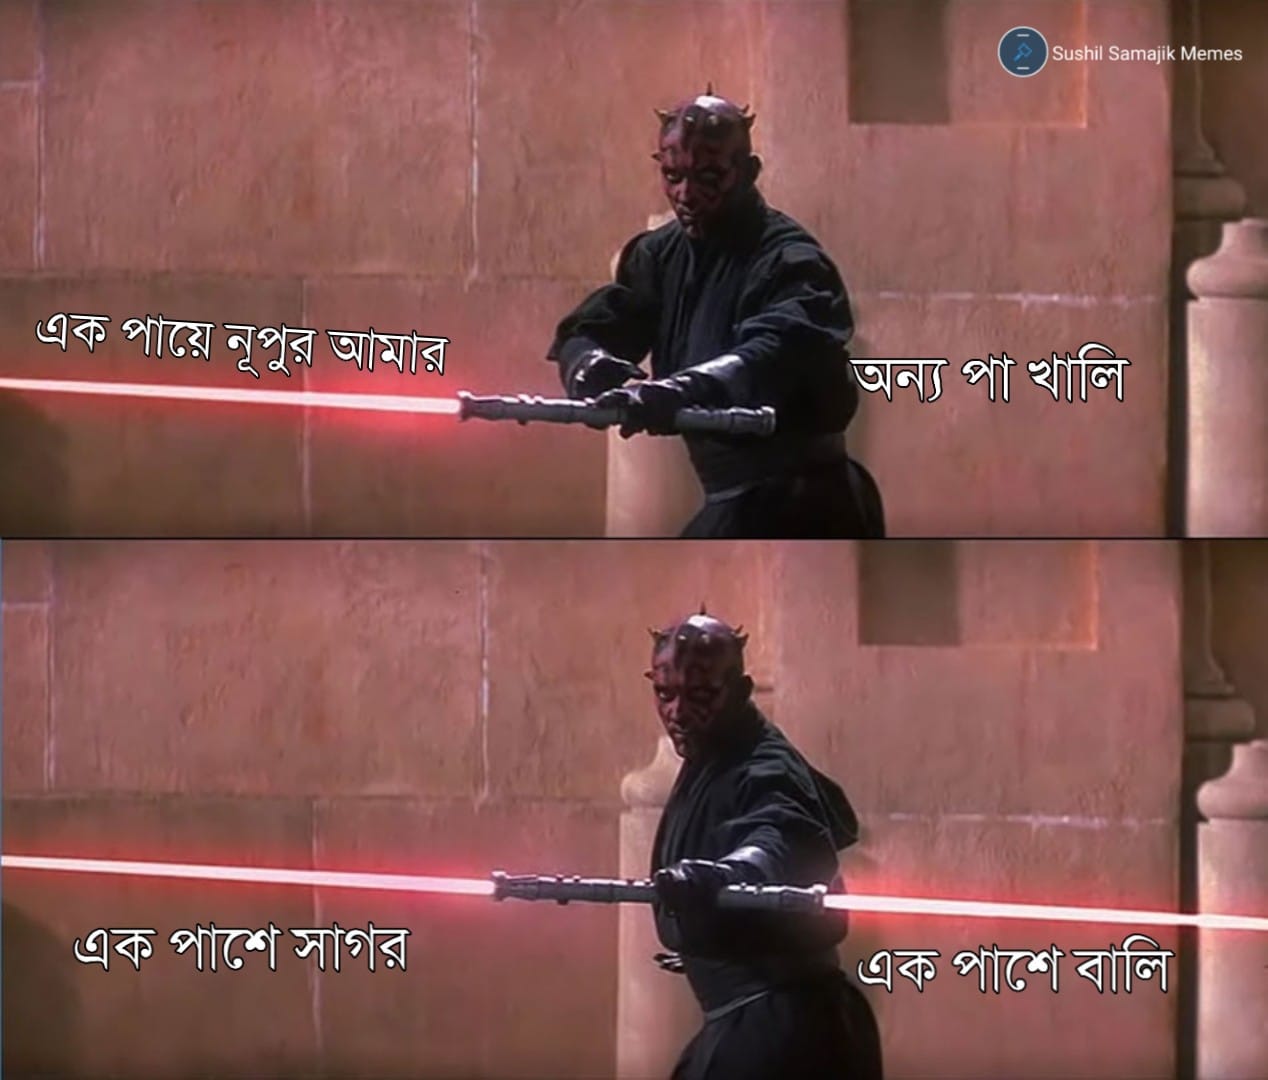
Caption: এক পায়ে নূপুর আমার    অন্য পা খালি     এক পাশে সাগর    এক পাশে বালি
Label: non-hate